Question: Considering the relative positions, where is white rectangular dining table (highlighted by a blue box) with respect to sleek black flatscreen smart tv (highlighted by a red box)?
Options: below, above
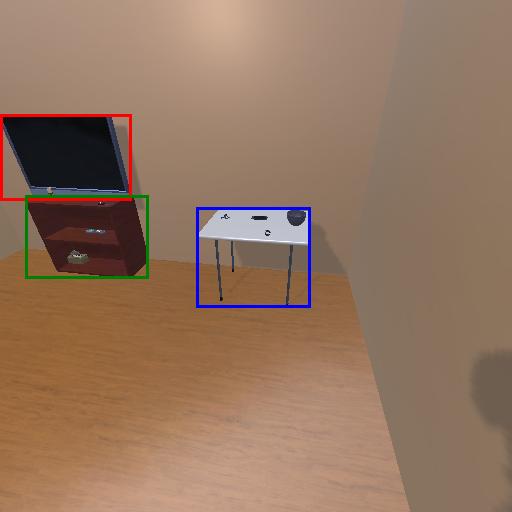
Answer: below